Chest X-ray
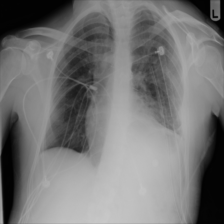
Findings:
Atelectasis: negative
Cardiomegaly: negative
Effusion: negative
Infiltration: positive
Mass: negative
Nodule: negative
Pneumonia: negative
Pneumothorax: negative
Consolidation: positive
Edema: negative
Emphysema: negative
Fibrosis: negative
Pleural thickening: negative
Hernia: negative